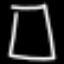
Label: square